Question: I am trying to select data from table using the below query.
My table:

'''
SELECT COUNT(*) AS totalcount,
SUM(English) as EnglishTotal,
SUM(Tamil) as TamilTotal,
SUM(Maths) as MathsTotal,
SUM(EVS) as EVSTotal,
SUM(Science) as ScienceTotal
from StudentMarks
where Class='"+Classs+"' and Section='"+Section+"' and ExamType='"+Exam+"';
'''
If I check above query with 'ResultSet' like below,
'''
if(!rscount.isBeforeFirst()){
System.out.println("Cominggggg iffff");
}
else{
System.out.println("Cominggggg elsee");
}
'''
The condition always goes to else part even 'WHERE' condition is not satisfied.
Note: If I change my query to 'SELECT * from StudentMarks where Class='"+Classs+"' and Section='"+Section+"' and ExamType='"+Exam+"';' then it's working fine.
Could someone guide me where am I doing wrong?
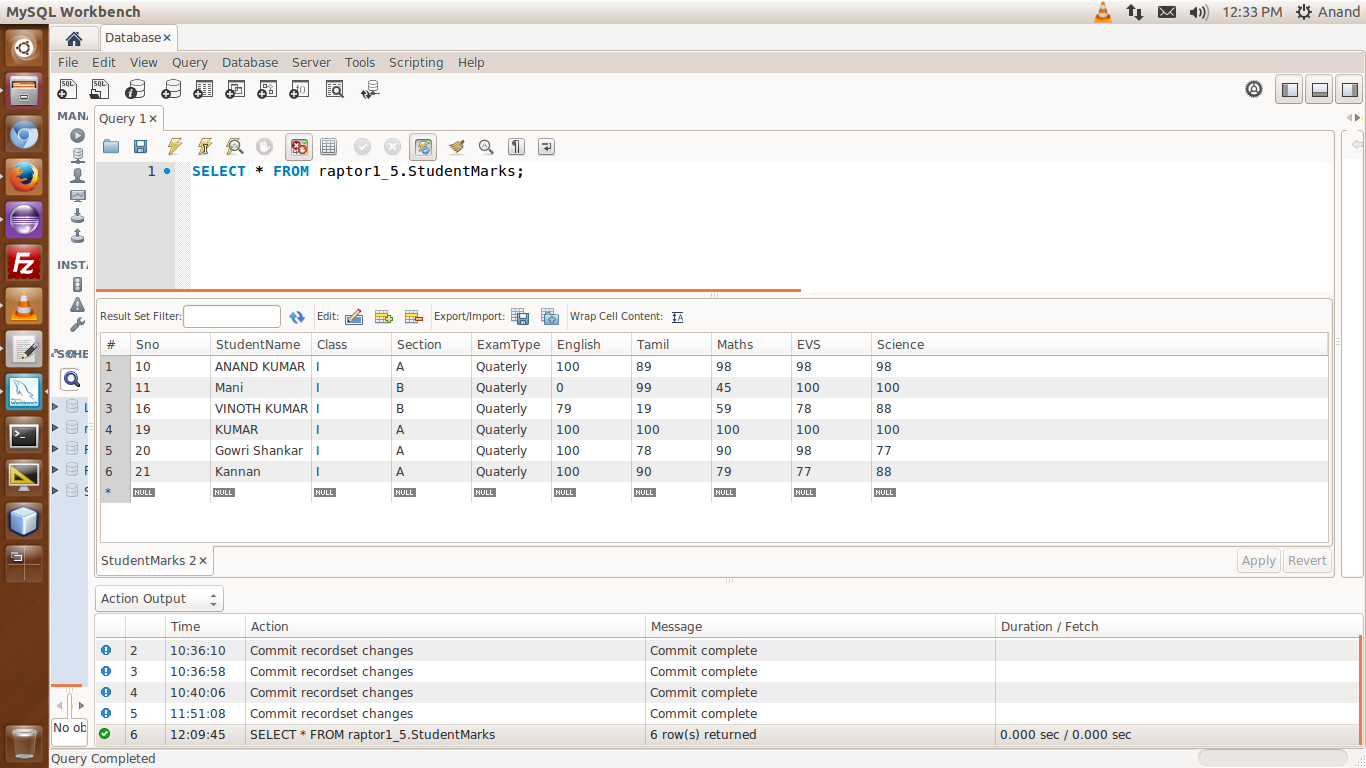
Answer: Please try below query.
'''
SELECT COUNT(*) AS totalcount,SUM(English) as EnglishTotal,
SUM(Tamil) as TamilTotal,SUM(Maths) as MathsTotal,
SUM(EVS) as EVSTotal,SUM(Science) as ScienceTotal
from StudentMarks where Class='"+Classs+"'
and Section='"+Section+"' and ExamType='"+Exam+"' GROUP BY Section;
'''
I have added group by clause after where condition.